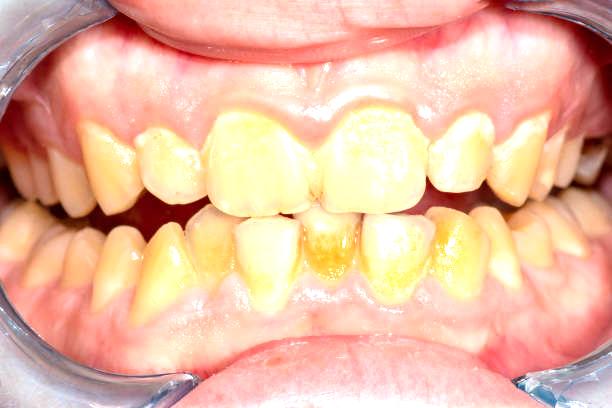
Condition: Gingivitis